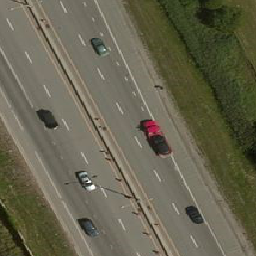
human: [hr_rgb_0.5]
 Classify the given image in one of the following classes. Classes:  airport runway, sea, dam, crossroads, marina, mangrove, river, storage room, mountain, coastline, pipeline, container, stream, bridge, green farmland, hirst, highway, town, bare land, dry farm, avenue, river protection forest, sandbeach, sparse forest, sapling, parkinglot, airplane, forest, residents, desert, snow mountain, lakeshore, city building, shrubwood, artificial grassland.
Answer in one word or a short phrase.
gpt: highway